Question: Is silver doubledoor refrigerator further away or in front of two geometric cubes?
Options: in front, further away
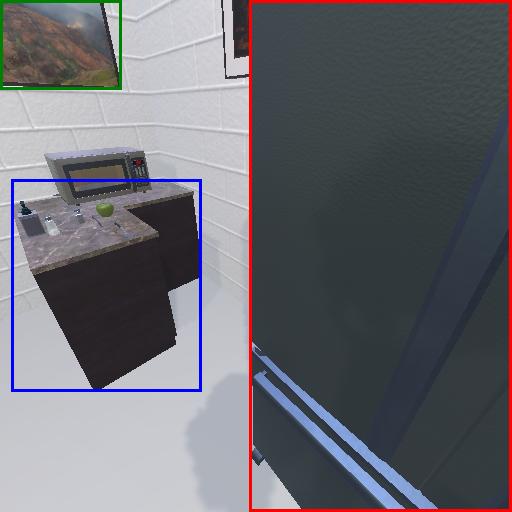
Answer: in front